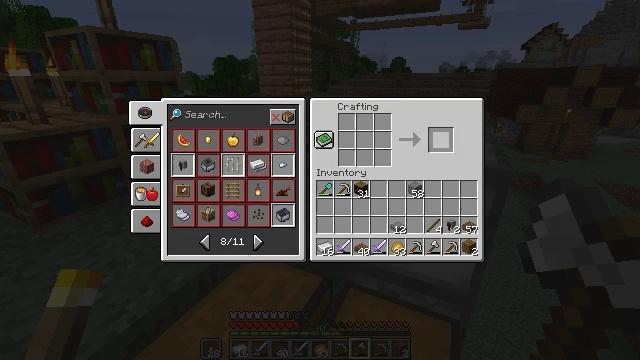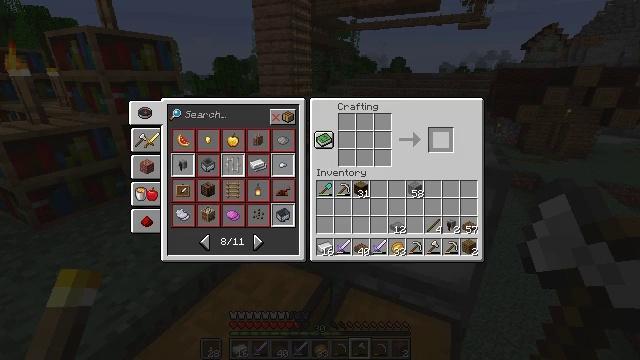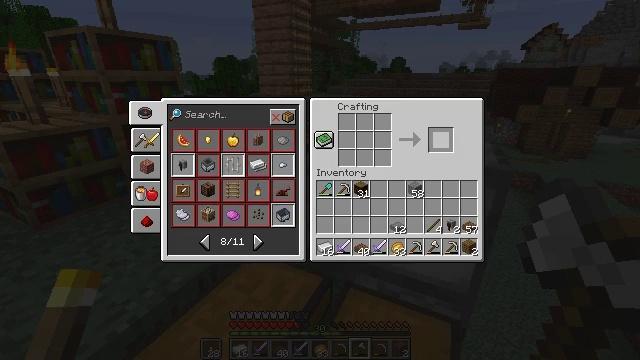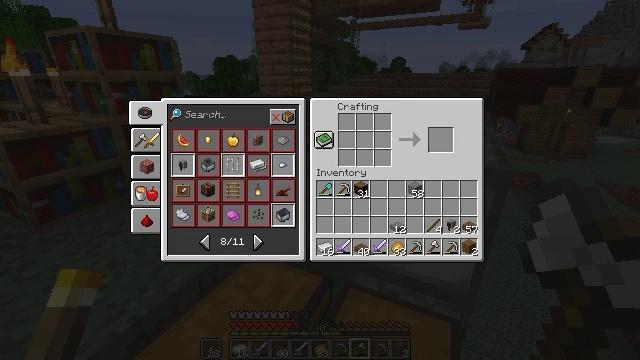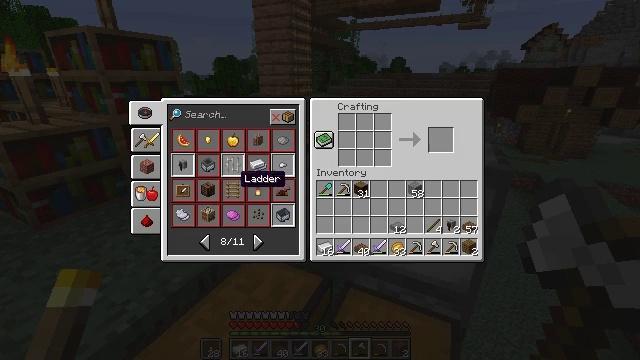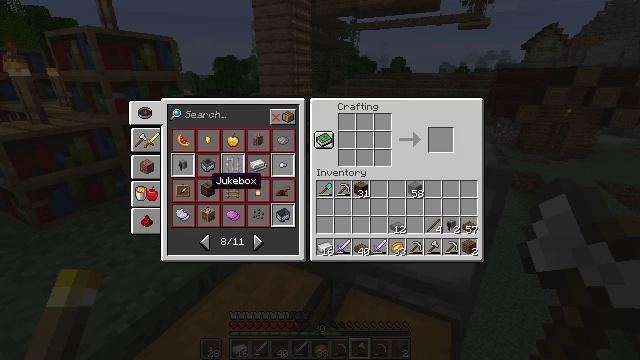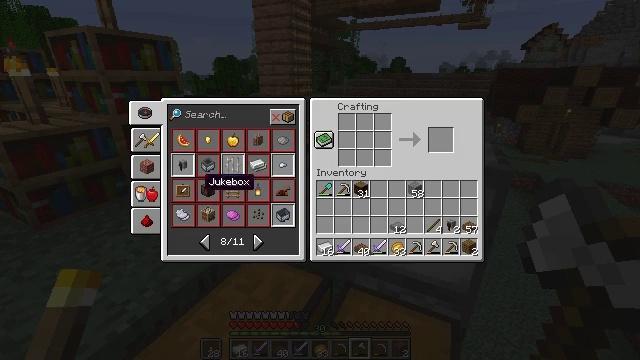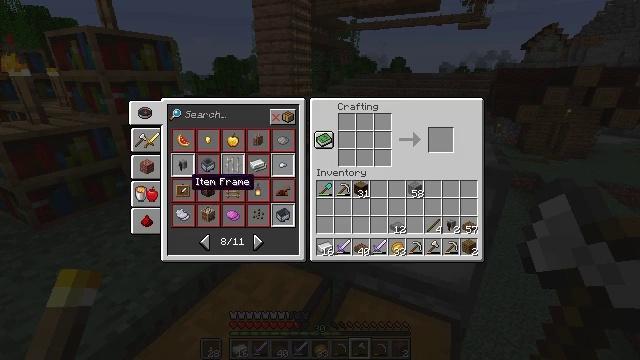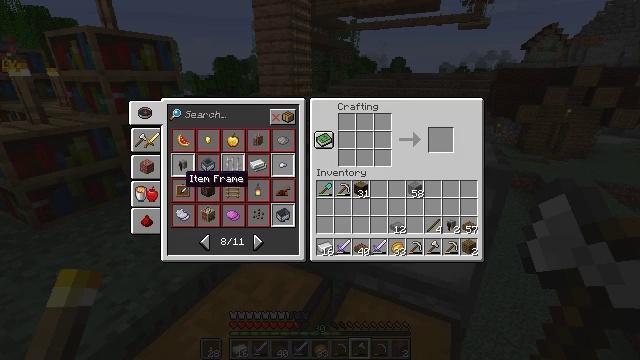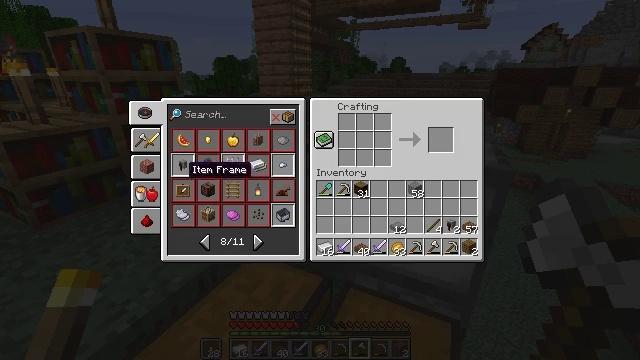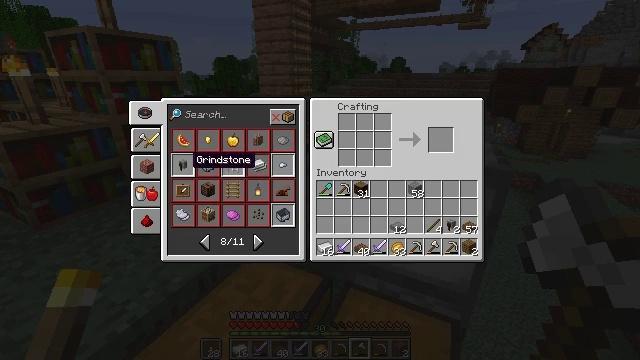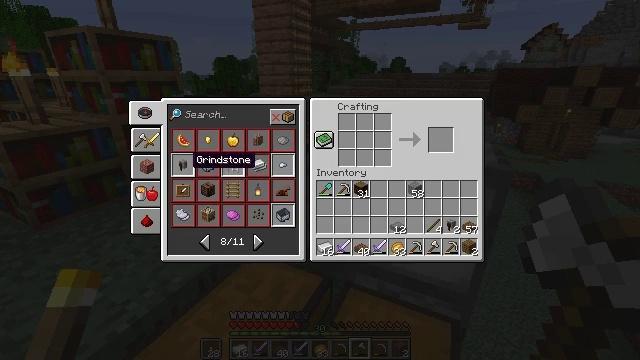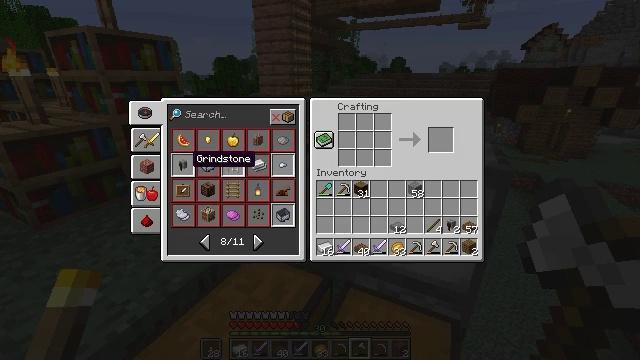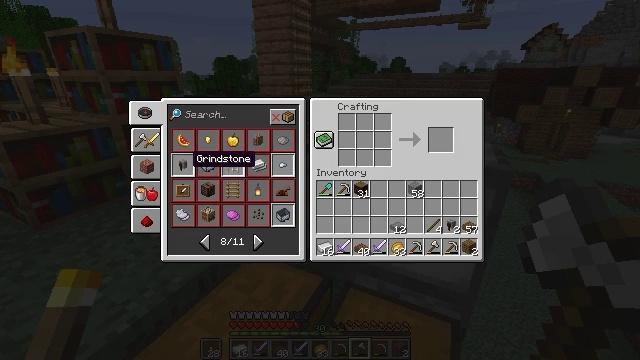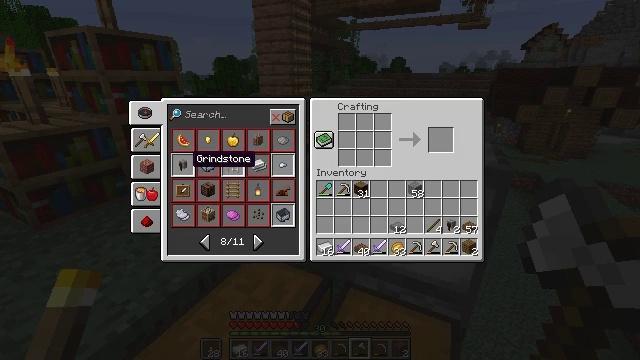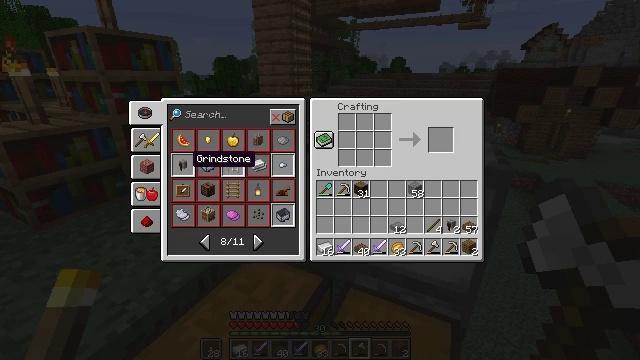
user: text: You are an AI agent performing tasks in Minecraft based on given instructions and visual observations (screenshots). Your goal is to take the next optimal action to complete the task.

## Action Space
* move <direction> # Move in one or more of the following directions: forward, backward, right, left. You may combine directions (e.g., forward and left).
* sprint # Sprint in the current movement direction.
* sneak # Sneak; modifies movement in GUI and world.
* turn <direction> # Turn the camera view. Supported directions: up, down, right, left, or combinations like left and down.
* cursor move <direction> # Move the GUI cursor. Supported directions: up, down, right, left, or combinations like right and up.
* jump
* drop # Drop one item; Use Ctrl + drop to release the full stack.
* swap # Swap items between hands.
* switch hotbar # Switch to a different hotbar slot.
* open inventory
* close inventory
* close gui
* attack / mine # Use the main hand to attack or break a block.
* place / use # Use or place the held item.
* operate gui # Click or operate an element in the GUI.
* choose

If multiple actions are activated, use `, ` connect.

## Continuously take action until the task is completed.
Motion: motion action
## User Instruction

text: Use wood planks and stone to craft a grindstone.
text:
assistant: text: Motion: sneak, open gui
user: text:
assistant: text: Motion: sneak, cursor move left
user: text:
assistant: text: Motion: sneak, cursor move left and down
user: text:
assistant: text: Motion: sneak, cursor move left and down
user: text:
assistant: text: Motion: sneak, cursor move left
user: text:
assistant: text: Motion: sneak, cursor move left
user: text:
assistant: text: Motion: sneak, cursor move left
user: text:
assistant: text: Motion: sneak
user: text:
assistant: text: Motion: sneak, cursor move up
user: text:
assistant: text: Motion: sneak, cursor move up
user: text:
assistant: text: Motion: sneak
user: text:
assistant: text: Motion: sneak
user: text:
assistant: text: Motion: sneak, operate gui
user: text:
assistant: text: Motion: sneak, operate gui
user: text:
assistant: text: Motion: sneak, operate gui
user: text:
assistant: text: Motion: sneak
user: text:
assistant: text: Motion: sneak
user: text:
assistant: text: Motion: sneak
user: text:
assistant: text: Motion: sneak
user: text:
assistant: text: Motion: sneak
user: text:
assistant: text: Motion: sneak
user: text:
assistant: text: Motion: sneak
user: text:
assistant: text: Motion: sneak
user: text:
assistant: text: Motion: sneak, cursor move right
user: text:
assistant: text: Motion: sneak, cursor move right
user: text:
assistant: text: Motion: sneak, cursor move right
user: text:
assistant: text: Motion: sneak, cursor move right
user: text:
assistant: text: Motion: sneak, cursor move right
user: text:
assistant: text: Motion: sneak, cursor move up
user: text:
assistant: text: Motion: sneak